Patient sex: M
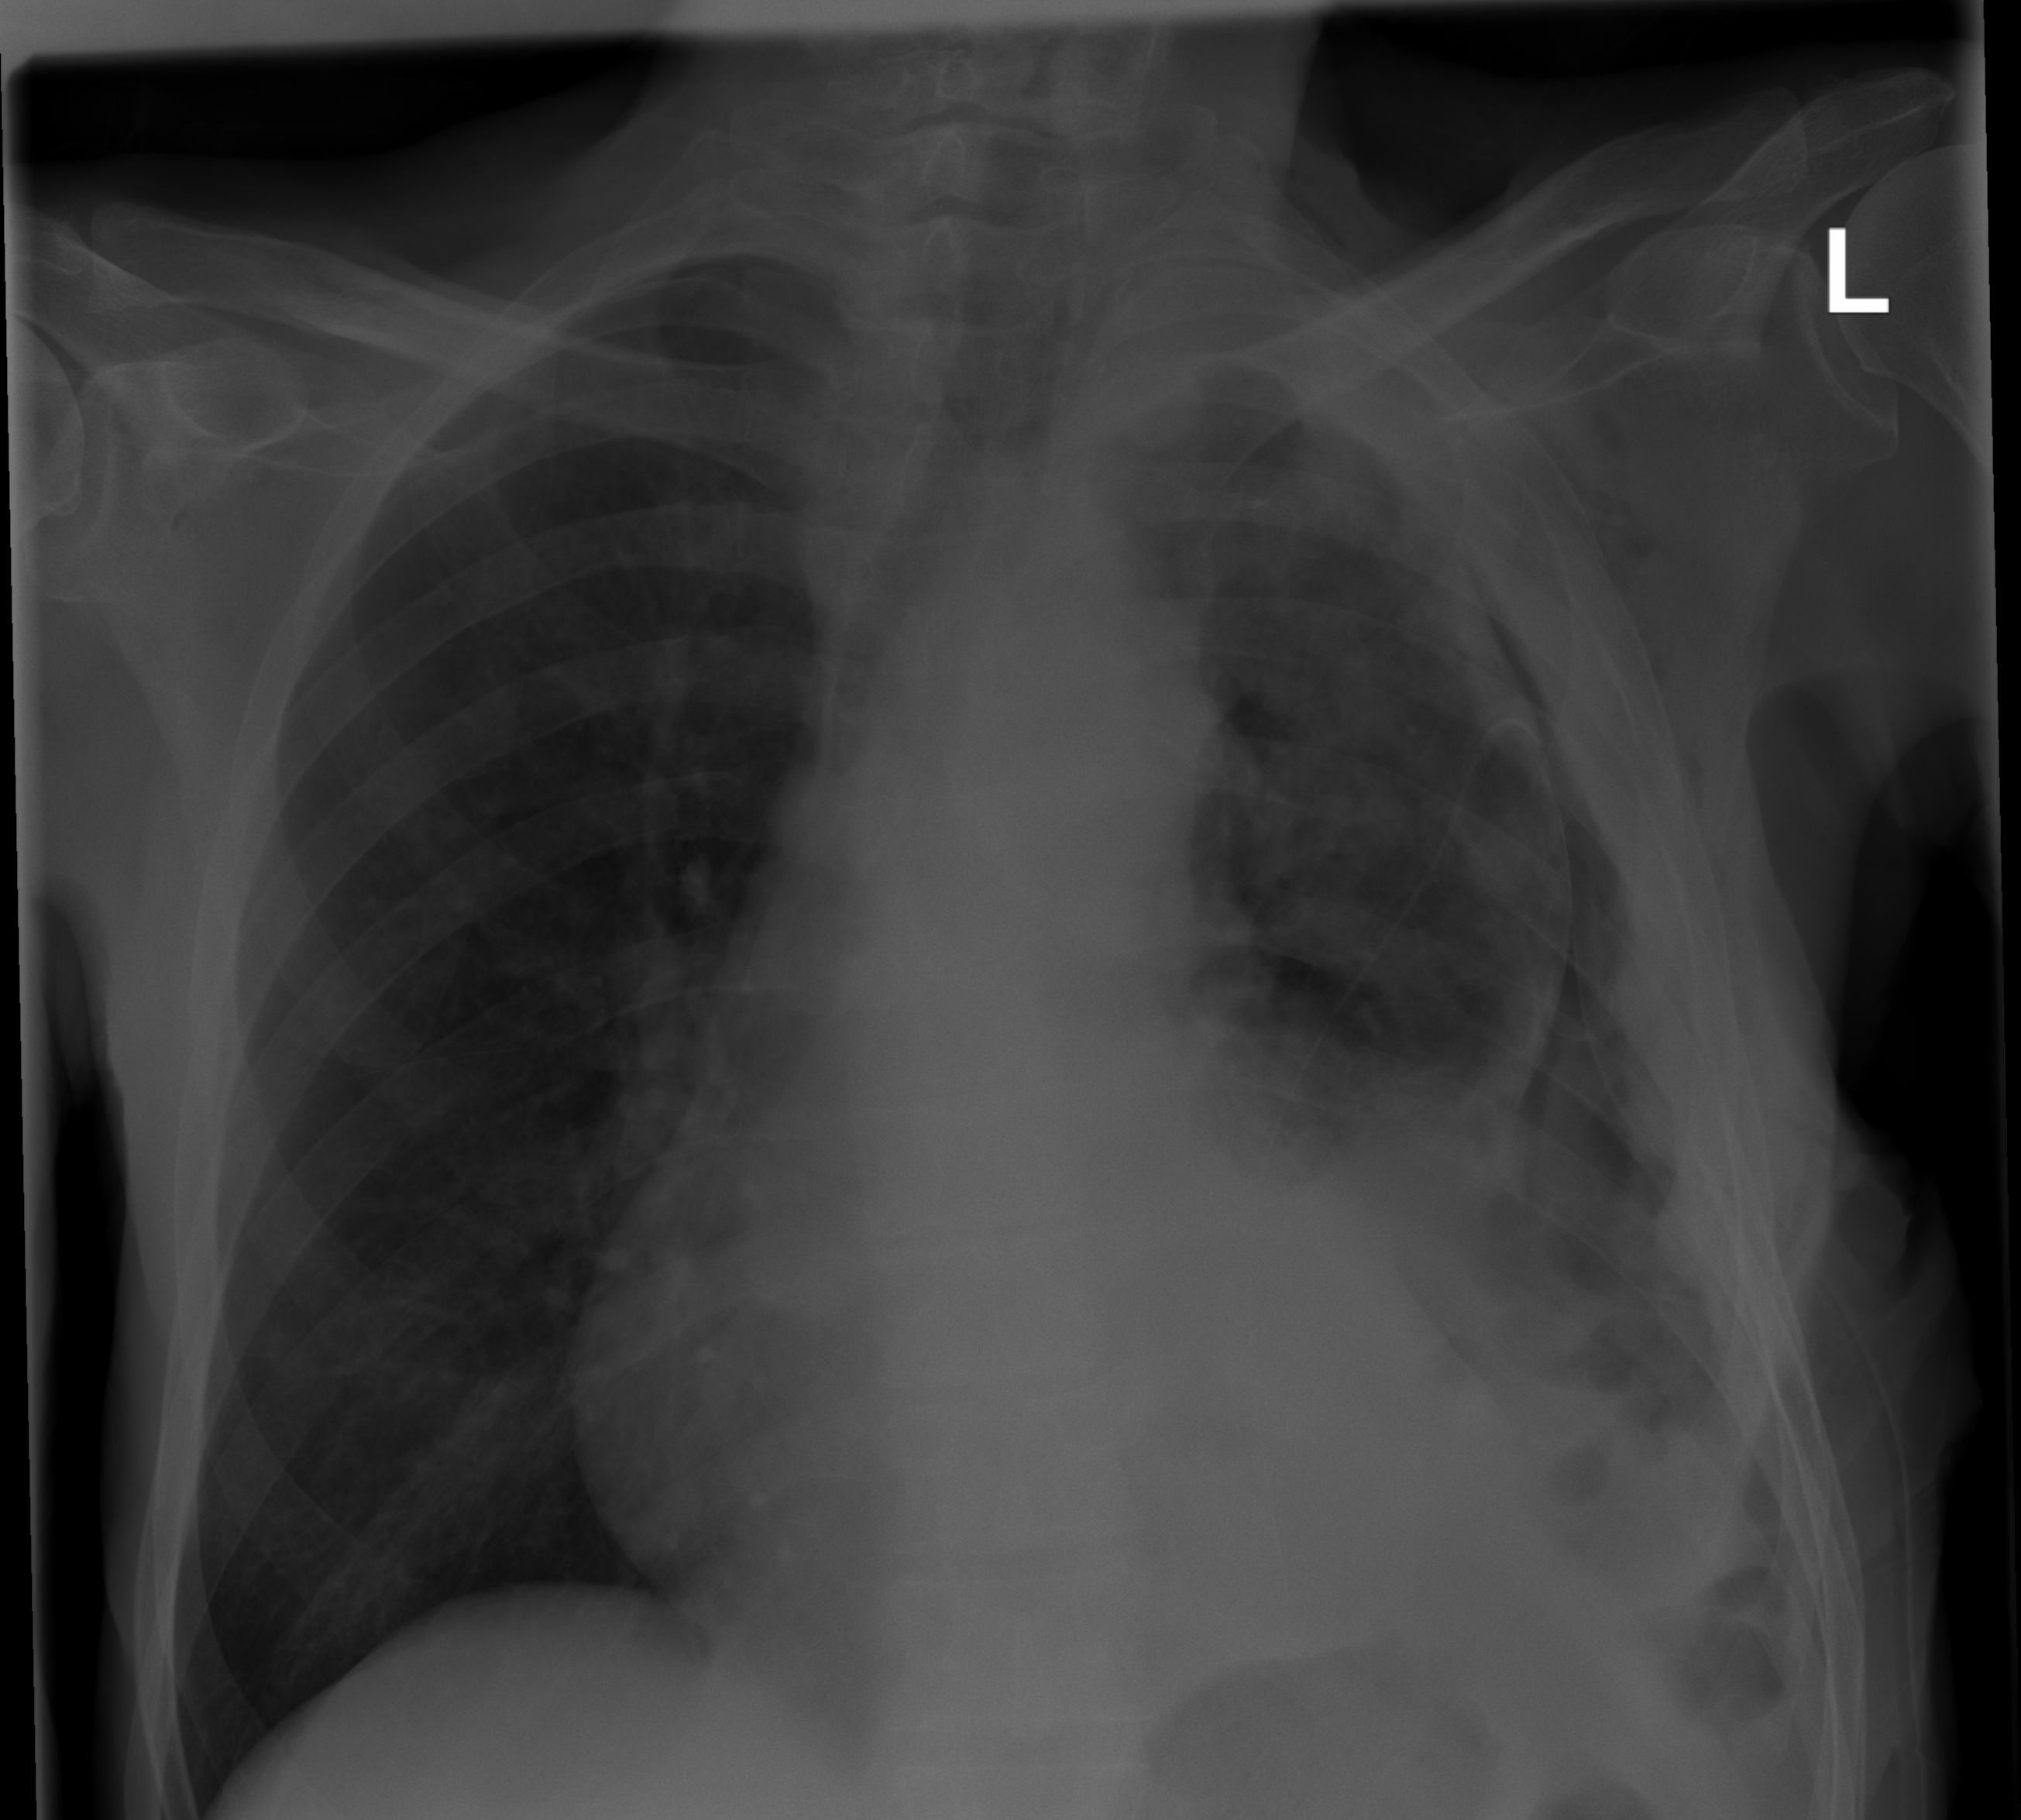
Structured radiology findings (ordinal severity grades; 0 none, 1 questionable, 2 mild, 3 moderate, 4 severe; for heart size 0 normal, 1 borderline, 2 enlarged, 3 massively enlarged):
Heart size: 0
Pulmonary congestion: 0
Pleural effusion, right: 0
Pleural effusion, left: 2
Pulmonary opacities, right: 0
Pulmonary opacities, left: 0
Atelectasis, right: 0
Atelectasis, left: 2